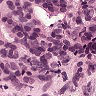
Metastatic tissue present: yes